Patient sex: M
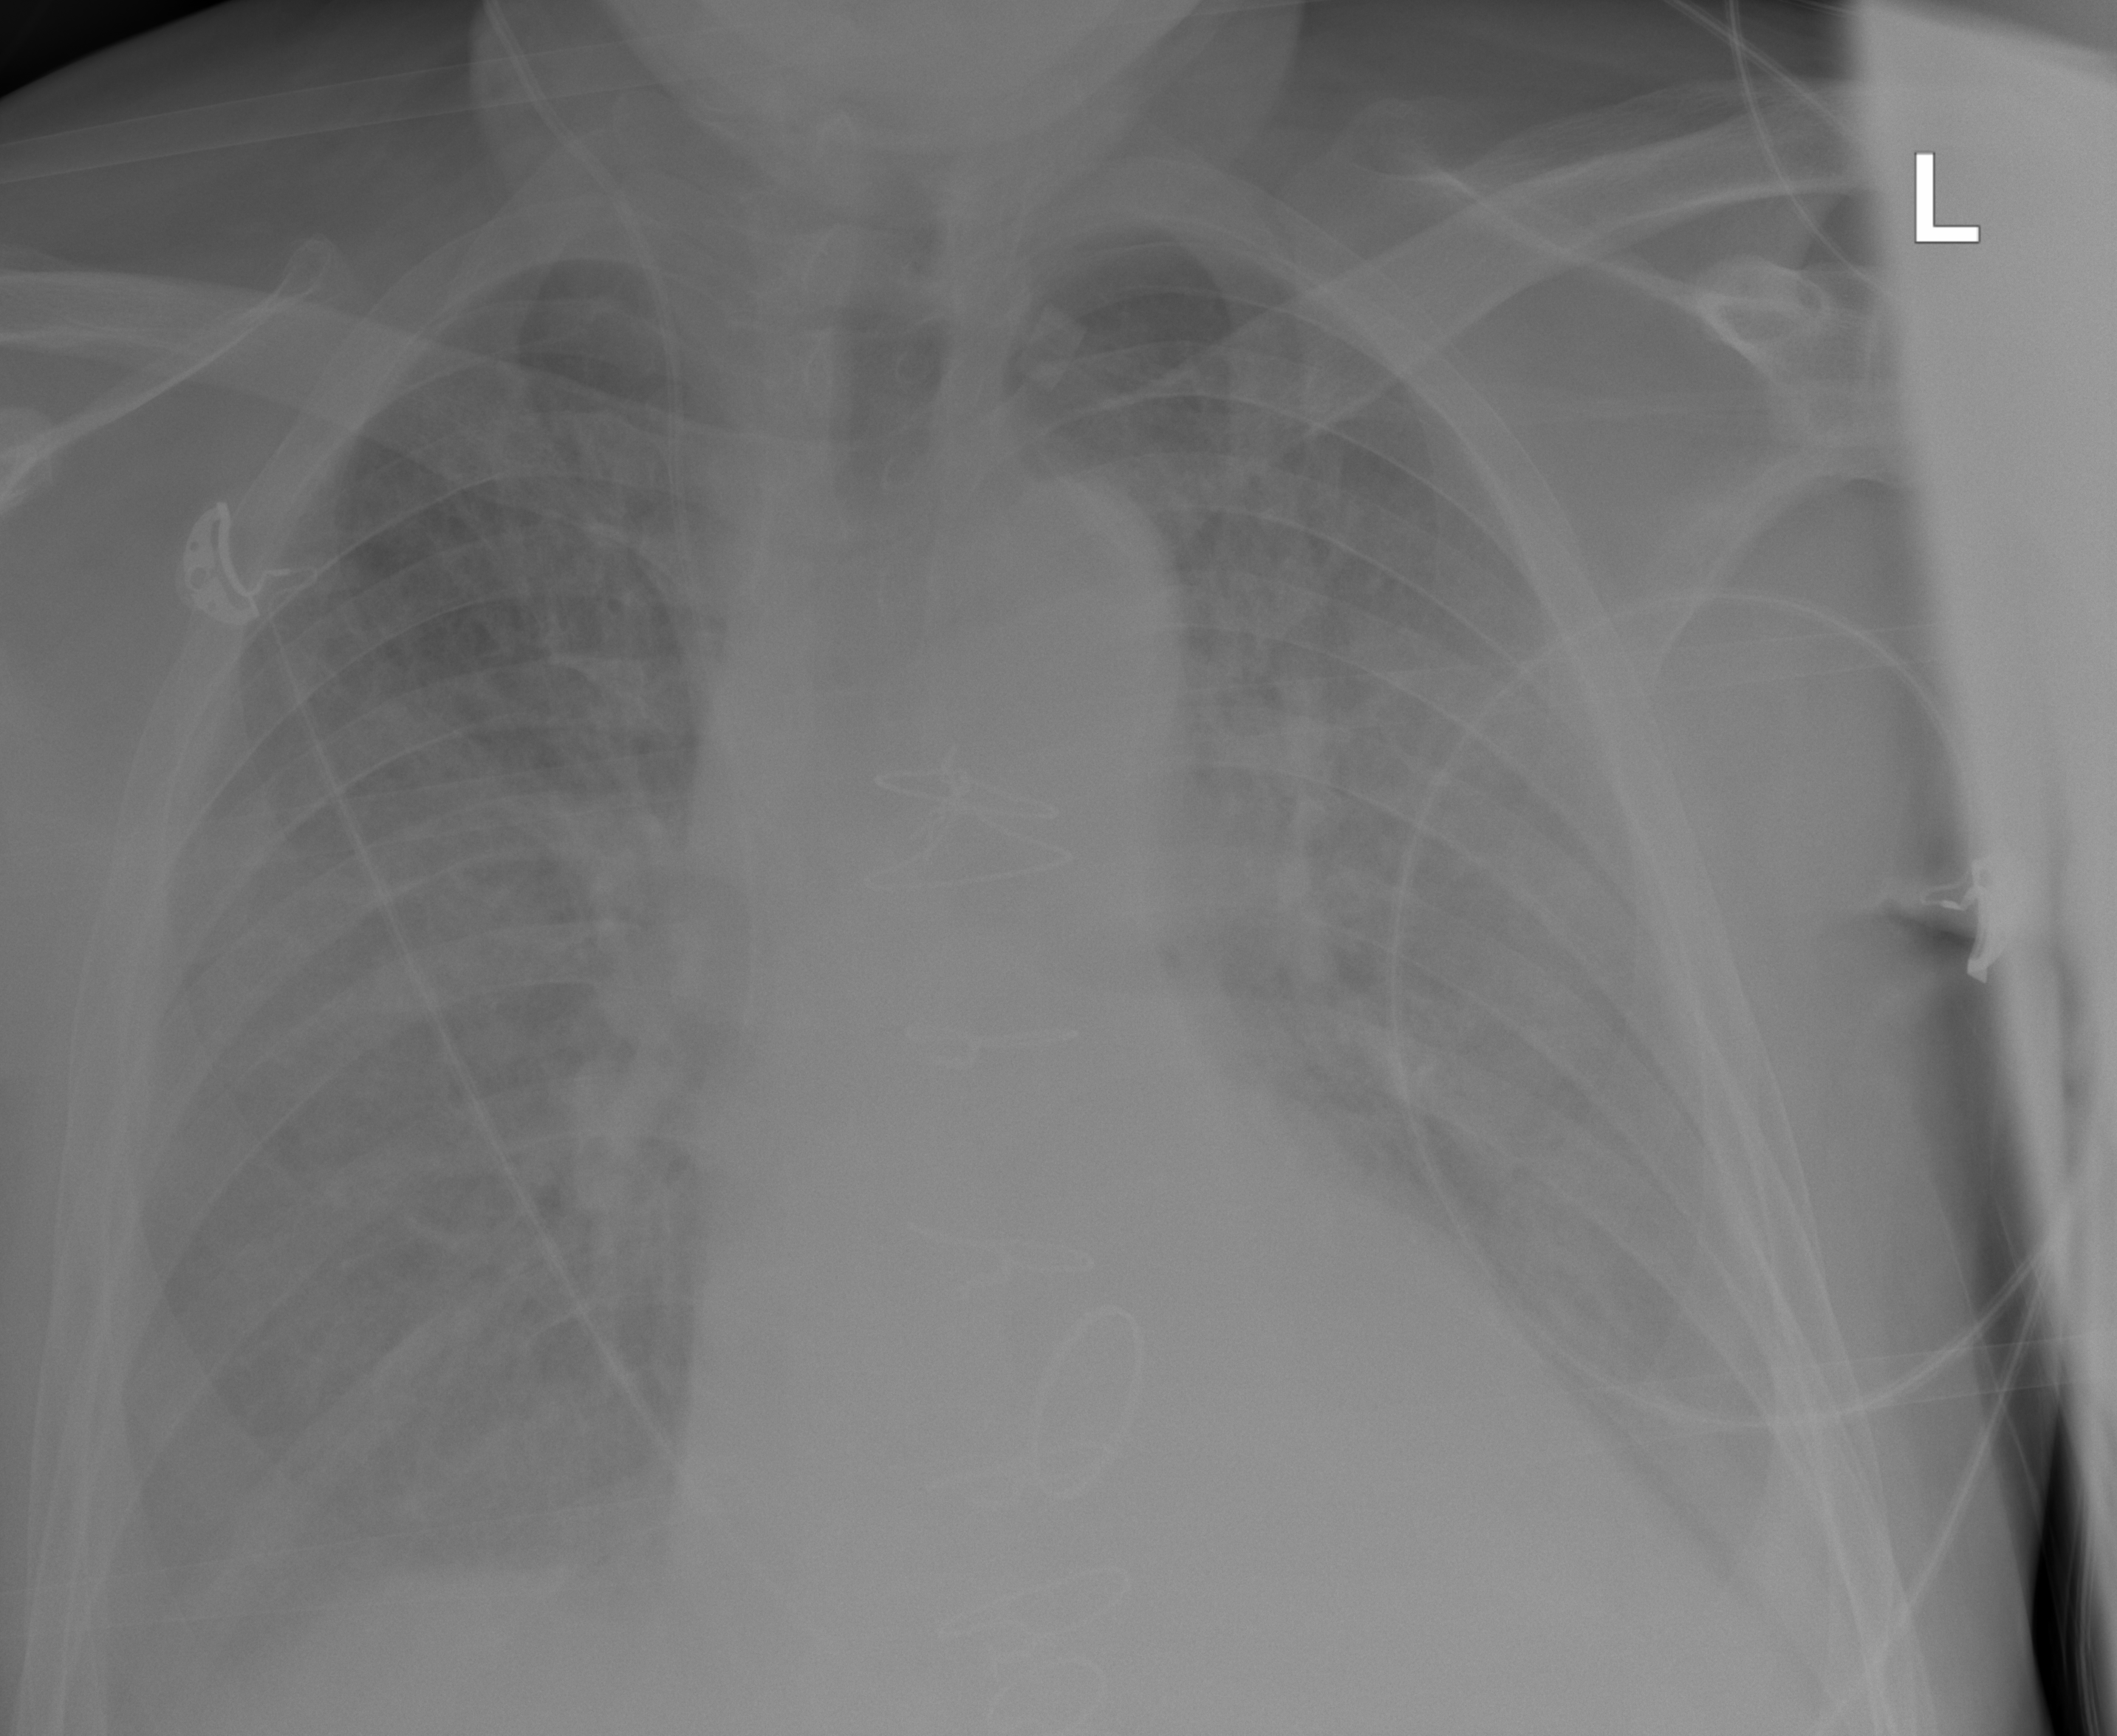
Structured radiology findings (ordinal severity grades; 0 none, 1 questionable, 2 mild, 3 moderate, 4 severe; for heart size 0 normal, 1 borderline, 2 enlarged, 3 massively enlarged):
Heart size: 2
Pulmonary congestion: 2
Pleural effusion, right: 2
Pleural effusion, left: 2
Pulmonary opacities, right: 2
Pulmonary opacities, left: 2
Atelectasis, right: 2
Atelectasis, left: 2